Aerial crown-view tile of a tropical tree (Barro Colorado Island, Panama), acquired 20240611:
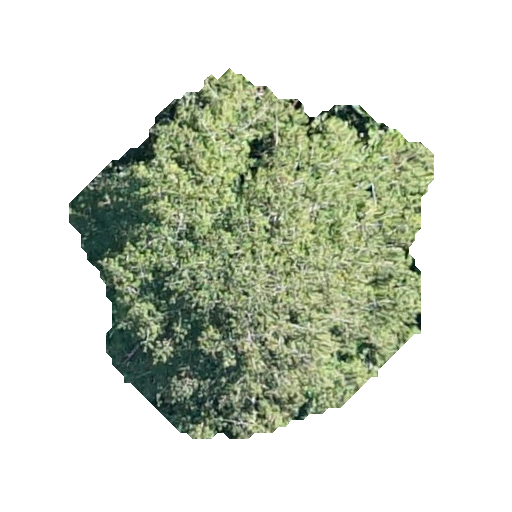
Species: Virola surinamensis
GBIF accepted scientific name: Virola surinamensis
Crown area: 147.561 m²